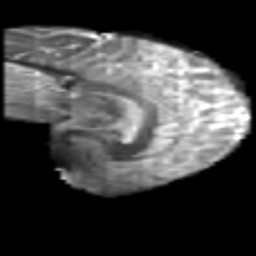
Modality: T2w
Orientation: sagittal
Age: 48
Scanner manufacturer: philips
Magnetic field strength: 3 T
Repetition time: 8.6 s
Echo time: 0.127 s